Question: Why is Core Plot drawing these two lines?

This is how I'm setting up the graph:
'''
// setup the pie chart
graph = [[CPTXYGraph alloc] initWithFrame:[_pieView bounds]];
[_pieView setHostedGraph:graph];
CPTPieChart *pieChart = [[CPTPieChart alloc] init];
[pieChart setDataSource:self];
[pieChart setPieRadius:75.0];
[pieChart setIdentifier:@"PieChart1"];
[pieChart setStartAngle:M_PI_4];
[pieChart setSliceDirection:CPTPieDirectionClockwise];
[graph addPlot:pieChart];
'''
('_pieView' is the 'CPTGraphHostingView*')
How do I remove the two black lines? I tried doing what's described in <URL>, to no avail.
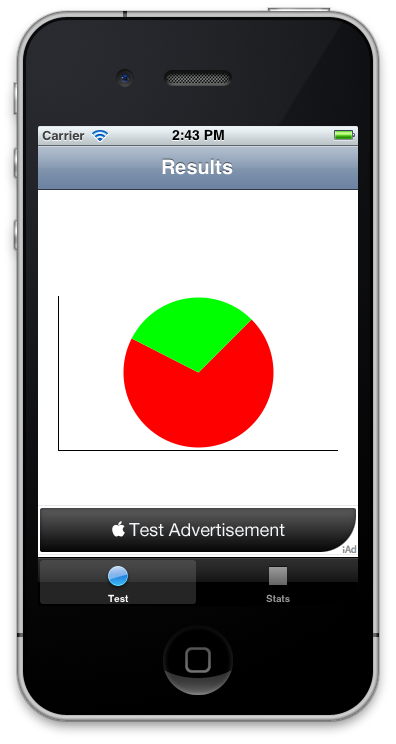
Answer: That's not a border--it's the default axes that come with a 'CPTXYGraph'. It's one line of code to remove them:
'''
graph.axisSet = nil;
'''